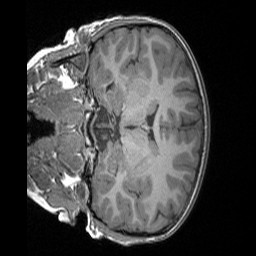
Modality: T1w
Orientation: coronal
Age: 7
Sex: female
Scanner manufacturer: siemens
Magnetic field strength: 3 T
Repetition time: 1.65 s
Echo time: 0.00203 s